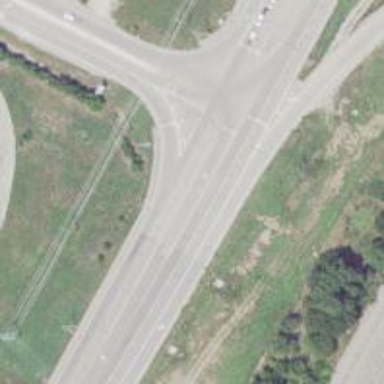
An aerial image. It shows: Trunk link highway.